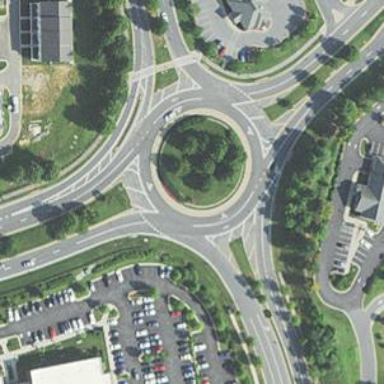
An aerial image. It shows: Roundabout on primary highway.